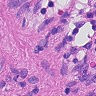
Metastatic tissue present: no